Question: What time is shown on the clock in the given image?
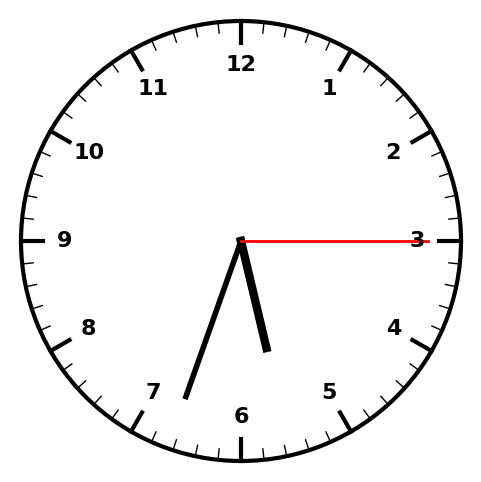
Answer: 05:33:15